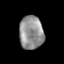
Tissue: prostate
Cell type: T cells
Senescence score: 0.224
Nuclear area (px): 791
Mean DAPI intensity: 144.559